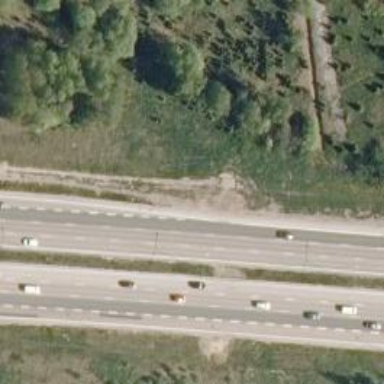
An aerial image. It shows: Asphalt motorway.